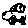
Label: car